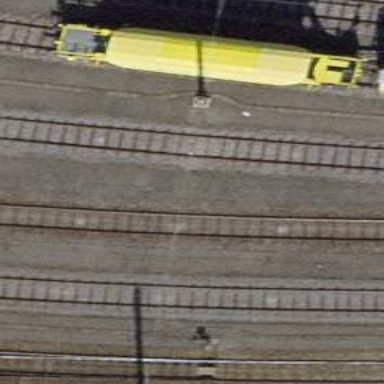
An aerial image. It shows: Single-track electrified railway service yard with contact line for trains.